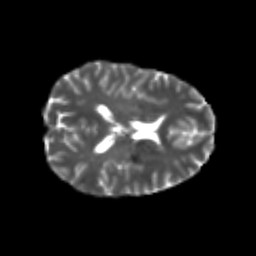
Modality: T2w
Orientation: axial
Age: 26
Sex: female
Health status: healthy
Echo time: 0.074 s